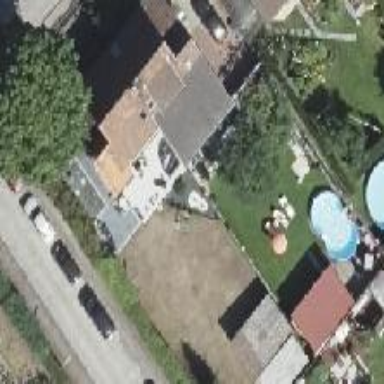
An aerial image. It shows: Semidetached house.